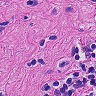
Metastatic tissue present: no